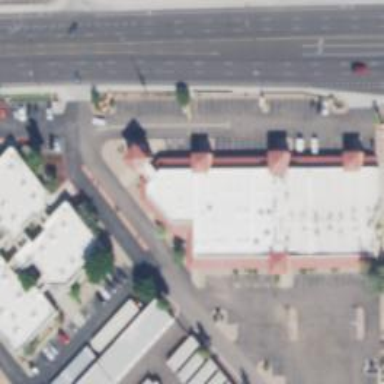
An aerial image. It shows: Retail building.